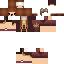
A female human skin with medium skin, wearing brown long hair dressed in a blue hoodie and black pants, featuring a closed mouth.